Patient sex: M
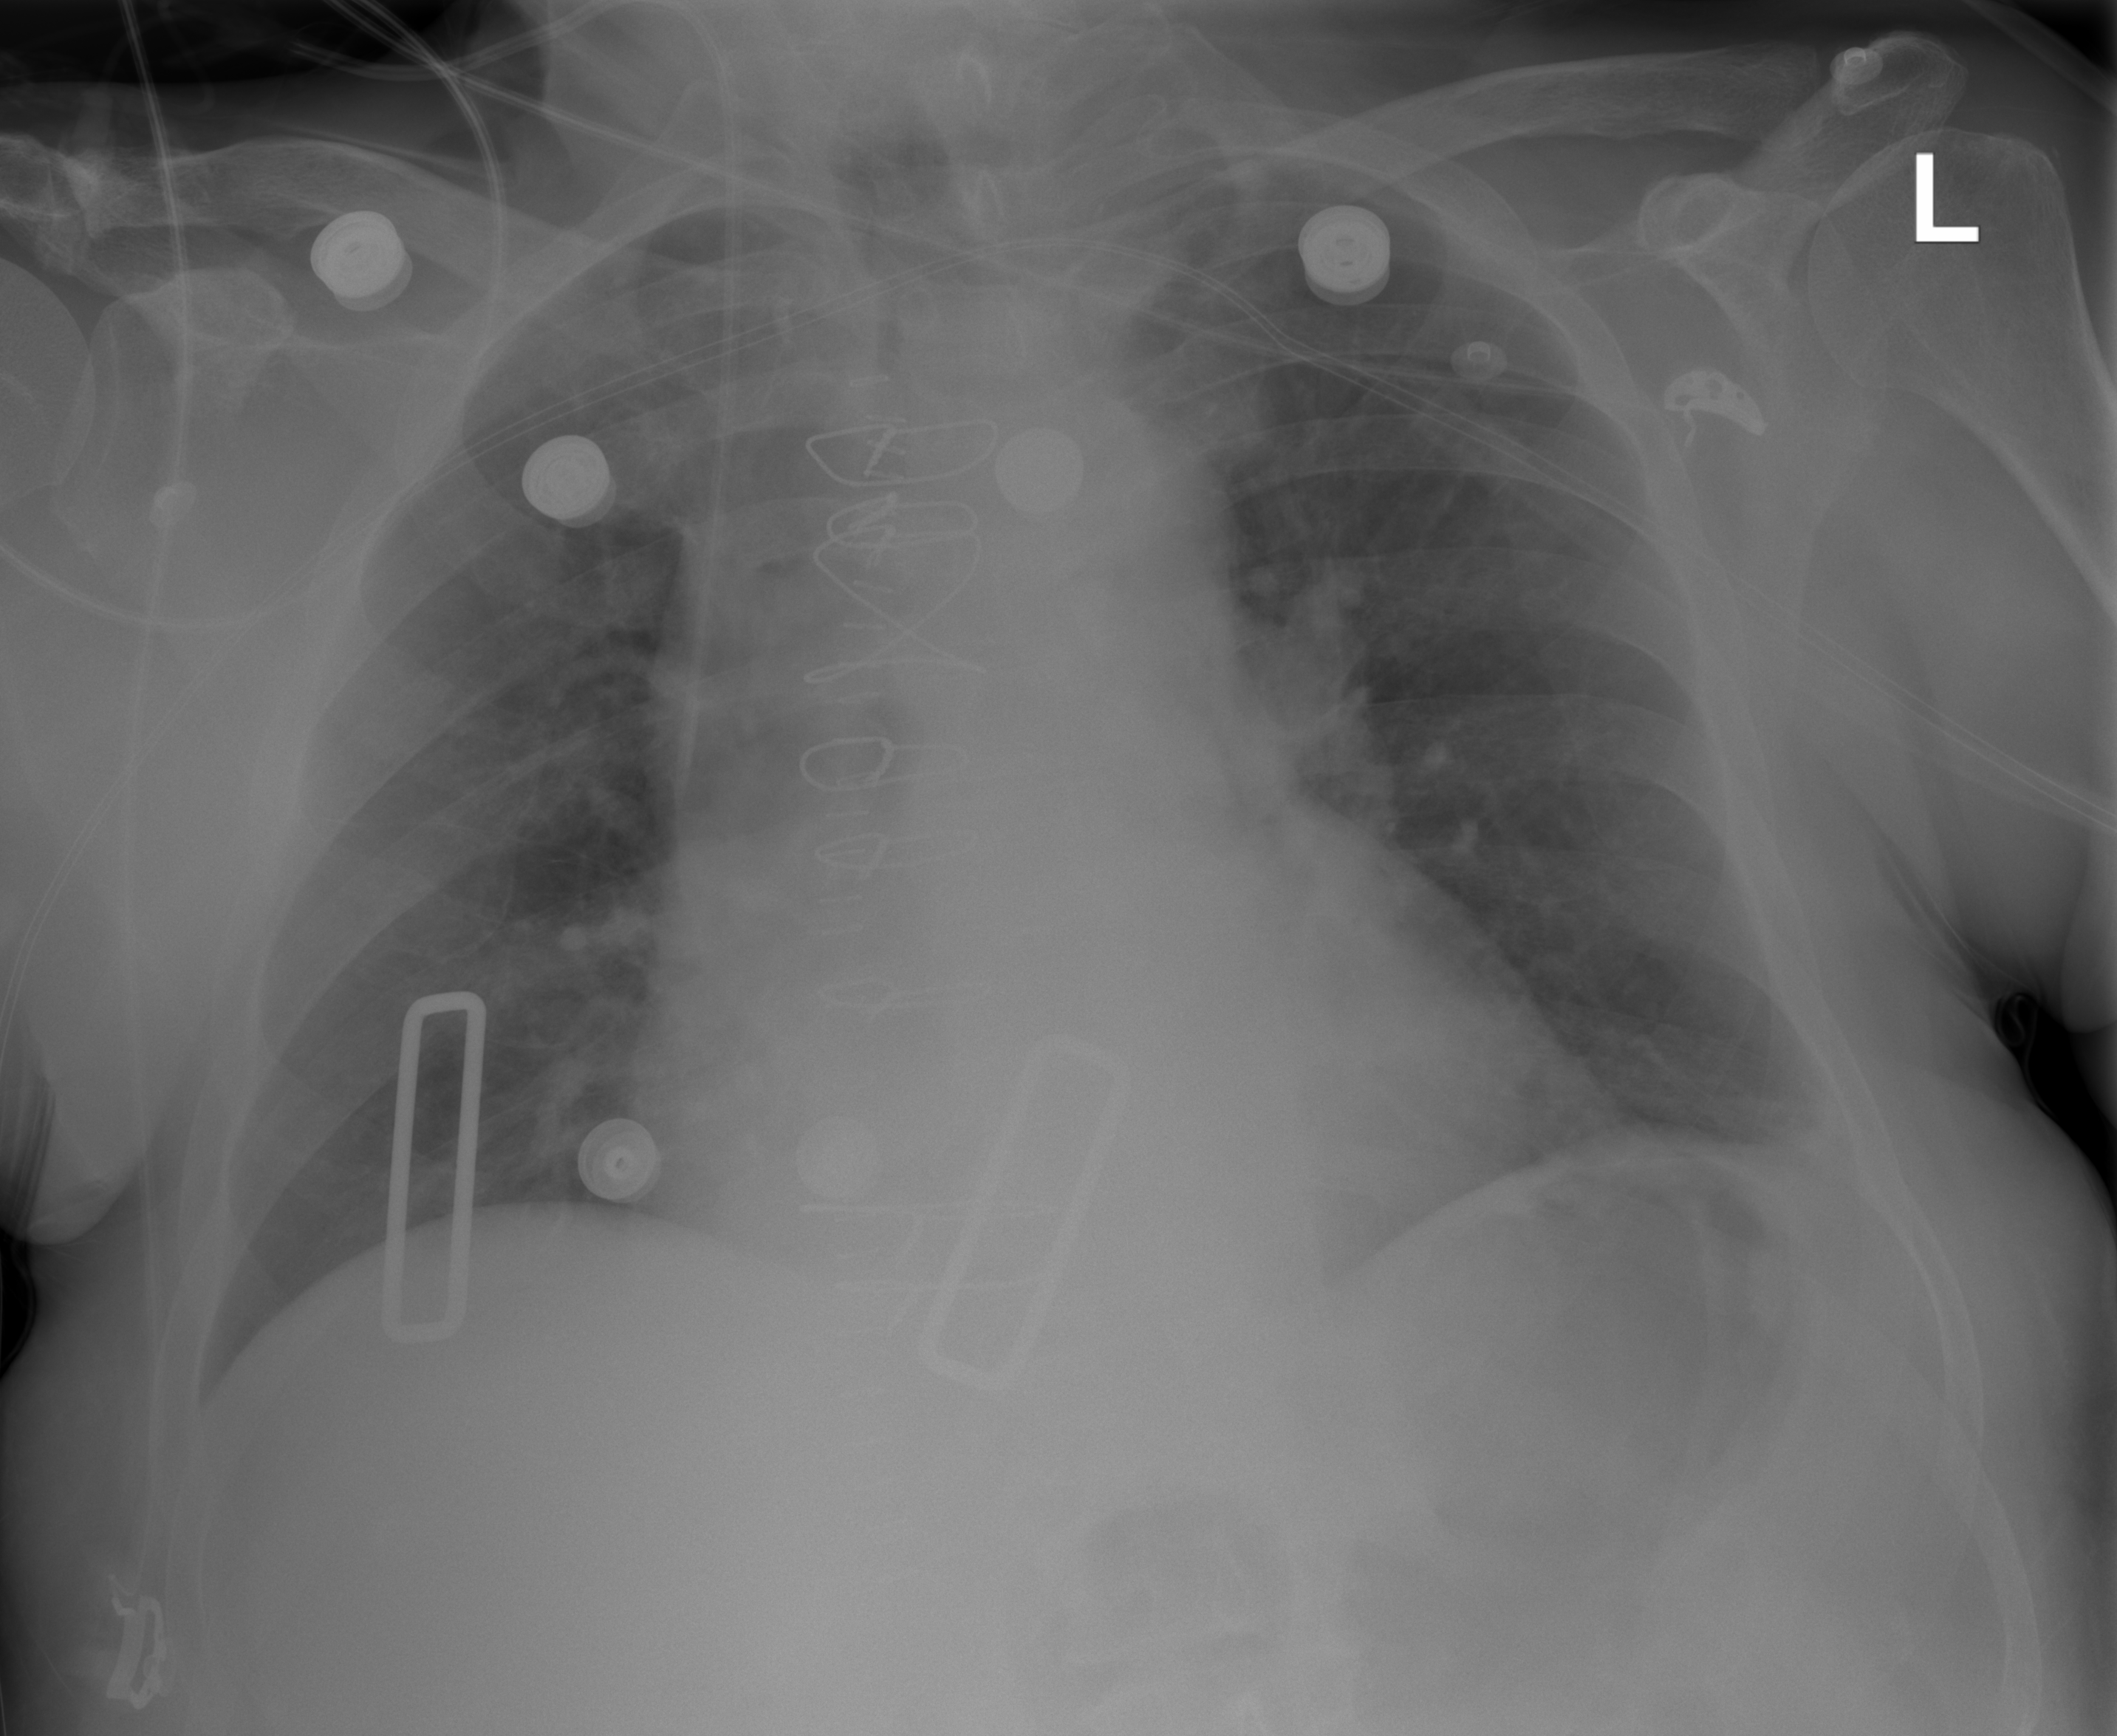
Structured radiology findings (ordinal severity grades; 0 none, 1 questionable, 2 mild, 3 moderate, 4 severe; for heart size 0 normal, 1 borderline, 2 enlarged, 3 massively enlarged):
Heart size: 2
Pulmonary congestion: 0
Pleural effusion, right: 0
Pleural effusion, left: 0
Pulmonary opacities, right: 1
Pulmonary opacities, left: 0
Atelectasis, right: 0
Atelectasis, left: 2